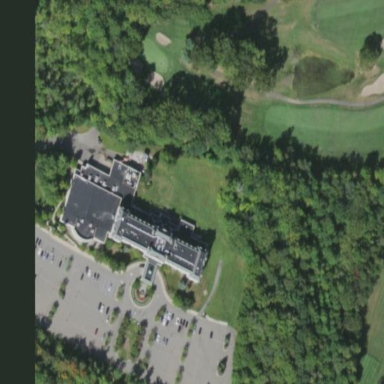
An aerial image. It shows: Hotel building.